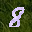
Label: 8